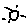
Label: sun